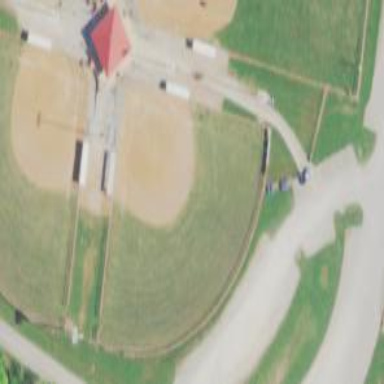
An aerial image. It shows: Baseball pitch for leisure and sports activities.